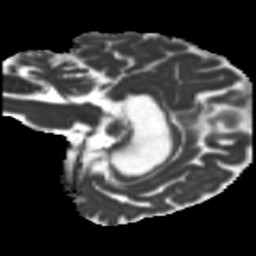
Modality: MD
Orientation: sagittal
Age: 53
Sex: female
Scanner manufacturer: siemens
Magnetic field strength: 3 T
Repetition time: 5.25 s
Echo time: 0.08 s